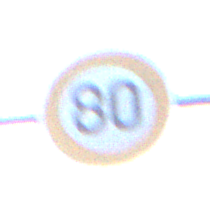
Verkehrszeichen: Geschwindigkeit80
Umgebung: Outdoor, Suburban
Tageszeit: SunriseSunset
Wetter: PartlyCloudy
Licht: Natural
Jahreszeit: NotSpecified
Kontrast: LowContrast